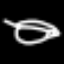
Label: leaf